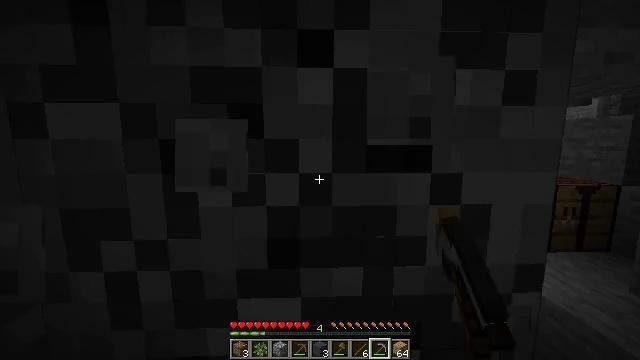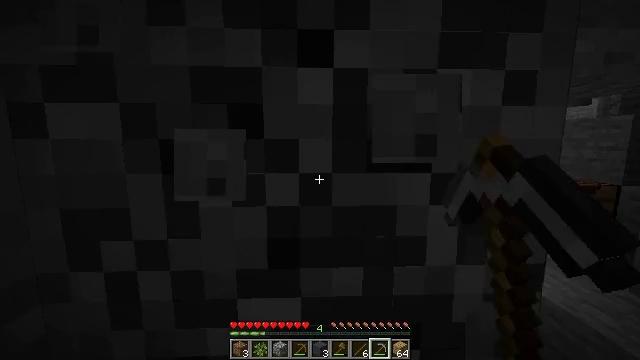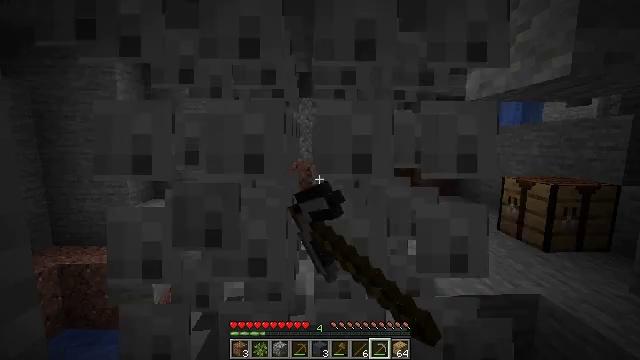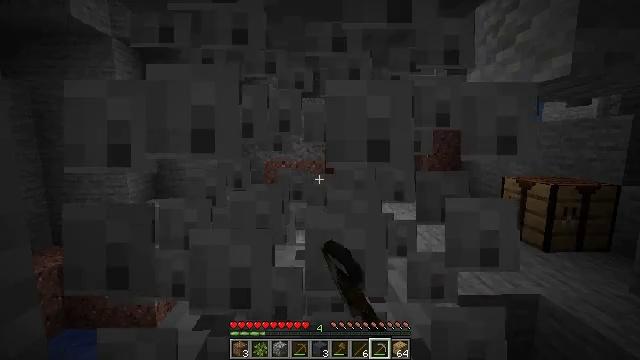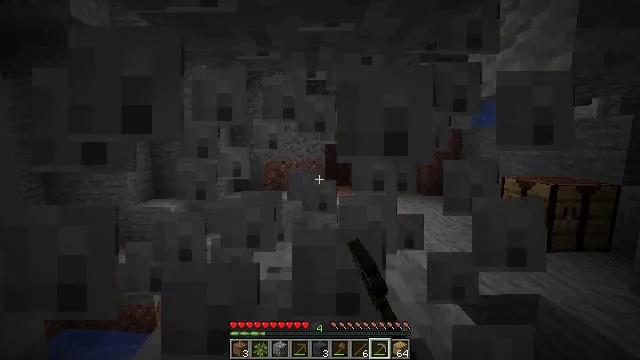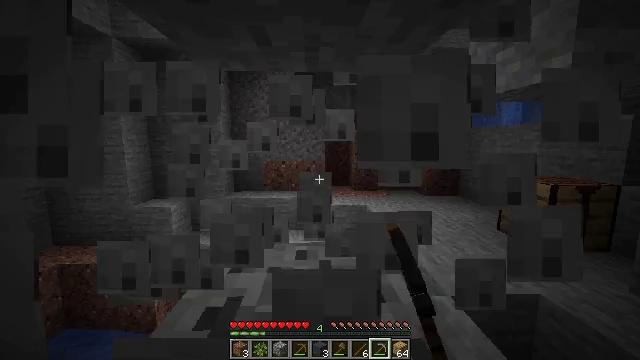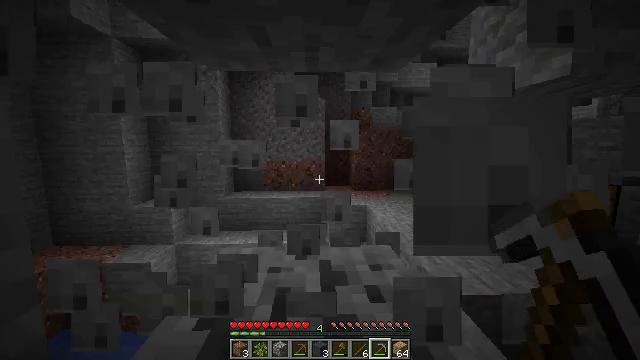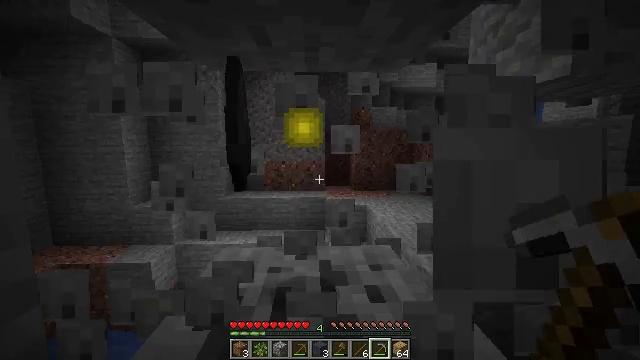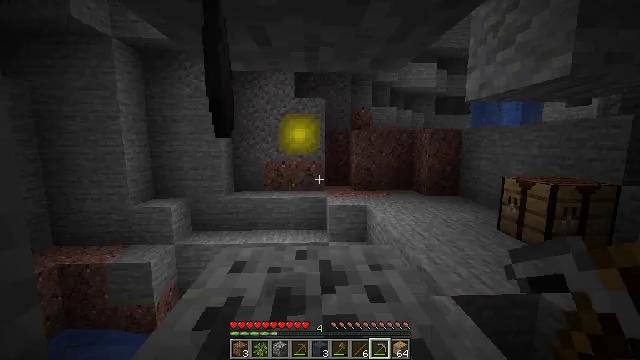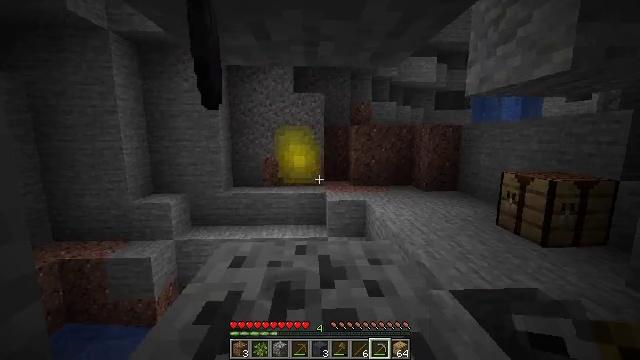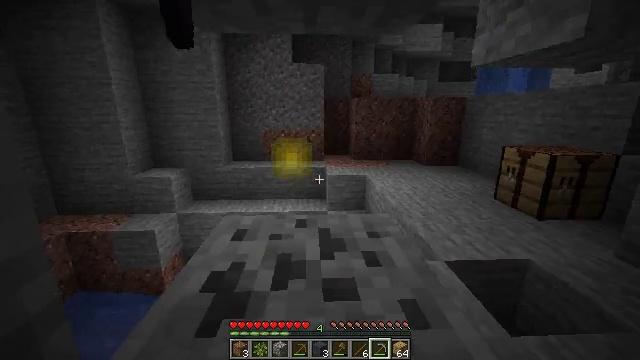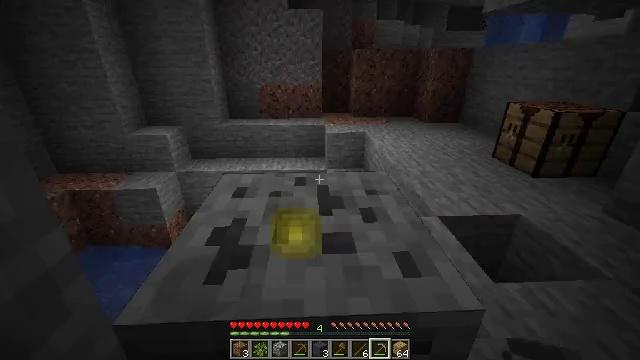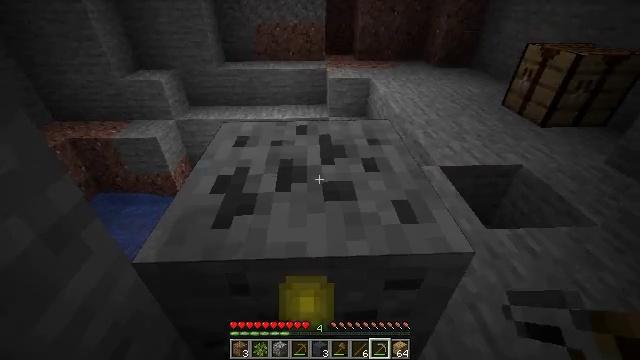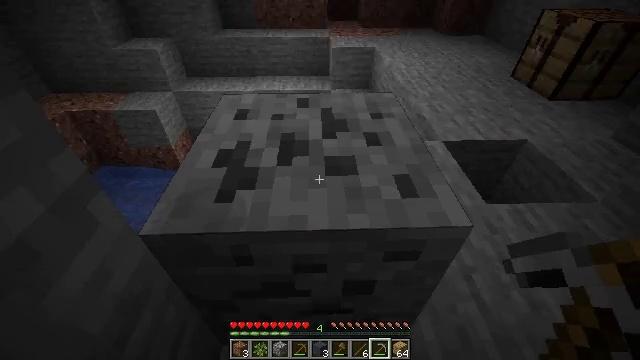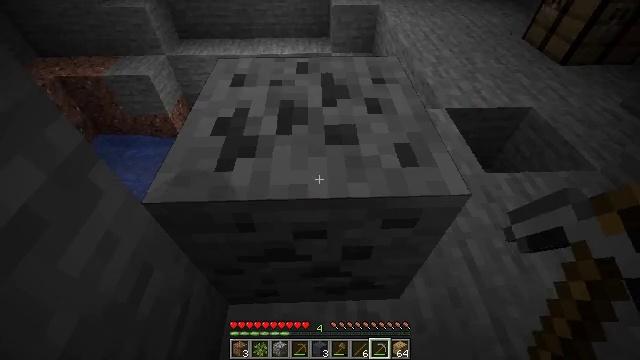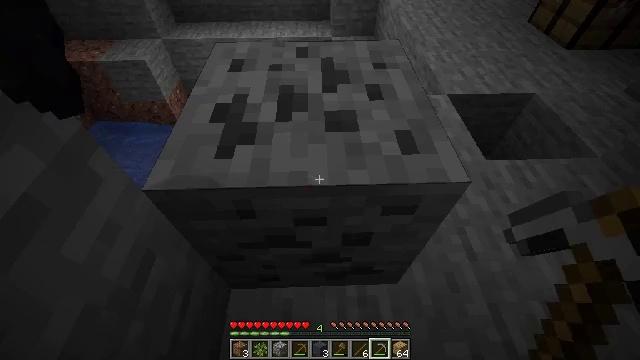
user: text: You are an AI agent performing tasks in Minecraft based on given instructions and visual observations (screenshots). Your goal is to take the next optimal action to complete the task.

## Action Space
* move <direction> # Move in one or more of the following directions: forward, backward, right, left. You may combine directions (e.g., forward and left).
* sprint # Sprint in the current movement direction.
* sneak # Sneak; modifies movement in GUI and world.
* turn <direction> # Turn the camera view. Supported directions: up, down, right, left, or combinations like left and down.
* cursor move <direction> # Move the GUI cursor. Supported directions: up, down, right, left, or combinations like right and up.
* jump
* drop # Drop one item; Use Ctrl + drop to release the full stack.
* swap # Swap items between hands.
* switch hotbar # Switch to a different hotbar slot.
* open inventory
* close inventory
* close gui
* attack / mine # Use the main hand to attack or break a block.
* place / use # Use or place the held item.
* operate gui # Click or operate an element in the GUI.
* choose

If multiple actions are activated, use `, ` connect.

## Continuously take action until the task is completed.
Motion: motion action
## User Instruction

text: Collect coal by mining the ore.
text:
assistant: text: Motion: attack / mine
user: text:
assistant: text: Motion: attack / mine
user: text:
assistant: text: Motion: attack / mine
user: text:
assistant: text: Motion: attack / mine
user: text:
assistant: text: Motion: attack / mine
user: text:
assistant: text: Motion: attack / mine
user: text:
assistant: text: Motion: attack / mine
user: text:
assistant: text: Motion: attack / mine
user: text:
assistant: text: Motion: turn down, attack / mine
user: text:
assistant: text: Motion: turn down, attack / mine
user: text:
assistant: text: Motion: turn down
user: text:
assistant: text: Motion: turn down
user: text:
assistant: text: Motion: turn down
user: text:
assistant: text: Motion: turn down
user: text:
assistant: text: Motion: turn down
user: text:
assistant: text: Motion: turn down
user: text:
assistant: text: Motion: attack / mine
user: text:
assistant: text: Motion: attack / mine
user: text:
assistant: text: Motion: attack / mine
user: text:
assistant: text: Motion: attack / mine
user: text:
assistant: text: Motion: attack / mine
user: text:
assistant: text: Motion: attack / mine
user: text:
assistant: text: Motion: attack / mine
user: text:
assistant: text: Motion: attack / mine
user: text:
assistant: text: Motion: attack / mine
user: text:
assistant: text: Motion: attack / mine
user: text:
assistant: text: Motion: attack / mine
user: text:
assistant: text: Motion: attack / mine
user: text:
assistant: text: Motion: attack / mine
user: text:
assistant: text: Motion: attack / mine